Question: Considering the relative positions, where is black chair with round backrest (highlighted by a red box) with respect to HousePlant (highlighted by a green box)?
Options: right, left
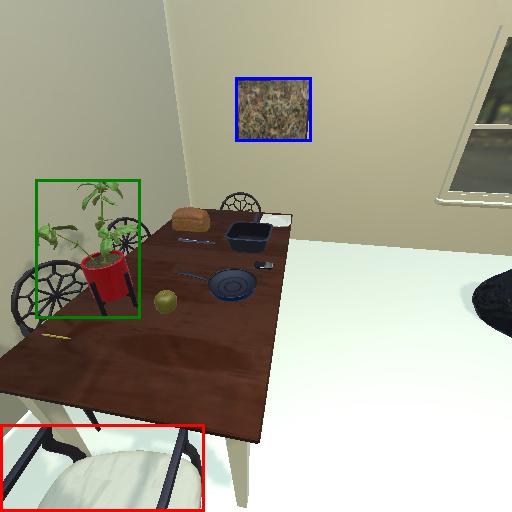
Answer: right